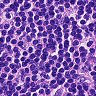
Metastatic tissue present: no